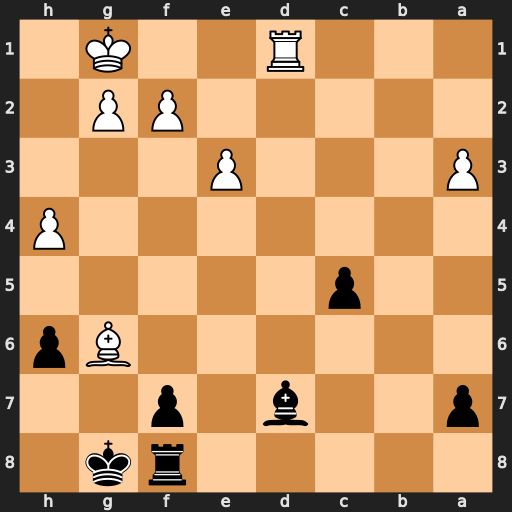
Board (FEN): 5rk1/p2b1p2/6Bp/2p5/7P/P3P3/5PP1/3R2K1
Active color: b
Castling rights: -
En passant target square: -
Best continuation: Ba4 Rc1 fxg6